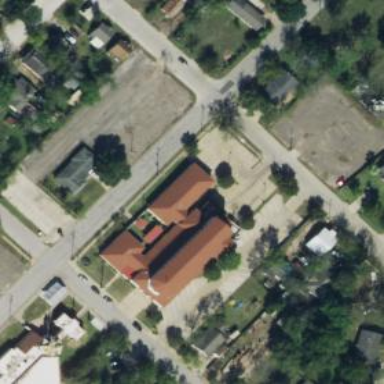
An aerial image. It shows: Building that is place of worship.